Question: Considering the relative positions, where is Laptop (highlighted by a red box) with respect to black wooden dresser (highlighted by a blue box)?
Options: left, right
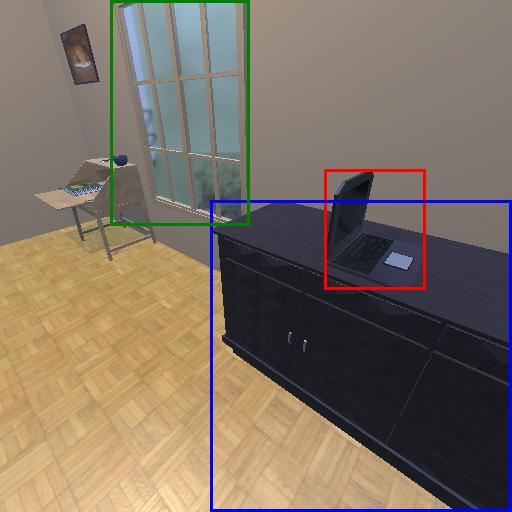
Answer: left